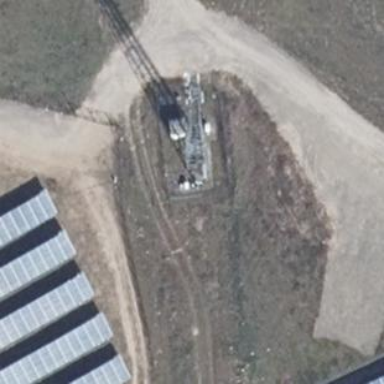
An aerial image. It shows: Man-made mast used for communication purposes.